Question: I have a table that contain user control name and the position in my page. In page load all of my panel in each position load a user control .
my position is like this :

this is my code to load usercontrol name from DataBase and set them to their position like this image but I want to send parameter to each user control but HOW?
'''
private void loadUCposition()
{
string sql = "select ucname,positionid,StringParameter from Position p inner join modulename mn on p.modulid=mn.ucid" +
"";
DataTable dt = ADO.setDg_DataTable(sql);
foreach (DataRow row in dt.Rows)
{
string pos = row[1].ToString();
string ucs = row[0].ToString();
Panel p = this.Master.FindControl("ContentPlaceHolder1").FindControl("p"+pos) as Panel;
UserControl uc = new UserControl();
if (ucs.IndexOf(".ascx") > 0)
{
uc = this.LoadControl(ucs) as UserControl;
}
else
{
uc = this.LoadControl(ucs + ".ascx") as UserControl;
}
uc = this.LoadControl(ucs) as UserControl;
p.Controls.Add(uc);
}
}
'''
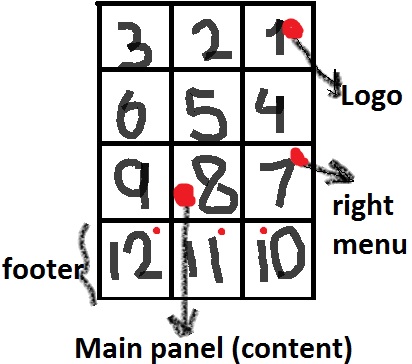
Answer: When you're referring to setting parameters to a user control, I imagine you mean setting values in the markup;
'''
<myUserControl parameter1="1" parameter2="2" />
'''
The syntax above is just wrapping. myUserControl is a C# class, and those parameters are variables of said class. (Although auto-generated classes)
To modify the position of a user control instance then is to access its variables and change them.
In your example:
'''
uc = this.LoadControl(ucs) as UserControl;
p.Controls.Add(uc);
// Modify new instance's public member variables
uc.positionX = 123123;
uc.parameter1 = 1;
uc.parameter2 = 2;
'''